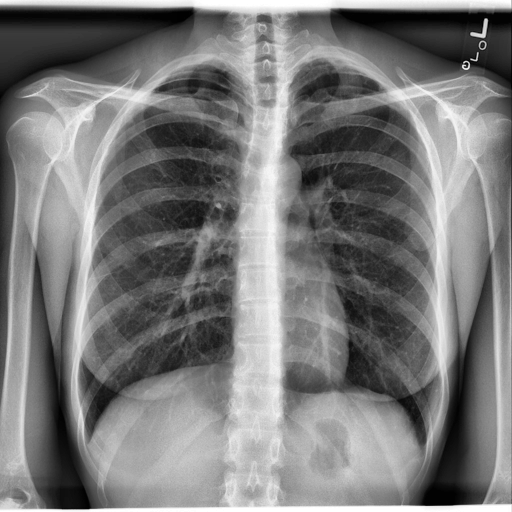
Finding: NORMAL